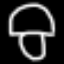
Label: mushroom